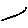
Label: line